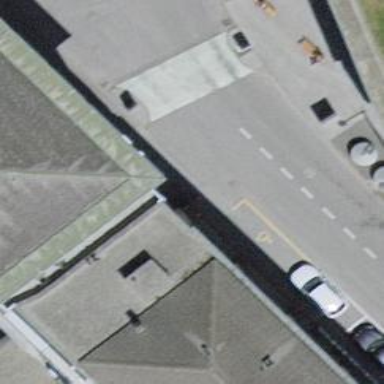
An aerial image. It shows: Asphalt driveway. It is service road leading through building passage tunnel.